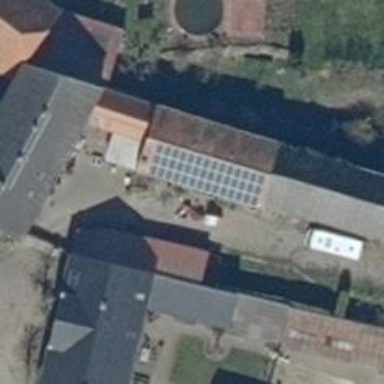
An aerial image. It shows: Small solar photovoltaic panel generator is producing electricity.